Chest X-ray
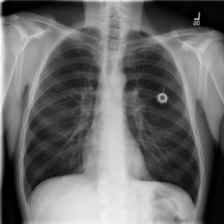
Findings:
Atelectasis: negative
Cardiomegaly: negative
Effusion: negative
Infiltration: negative
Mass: negative
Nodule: negative
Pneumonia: negative
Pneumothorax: negative
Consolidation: negative
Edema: negative
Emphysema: negative
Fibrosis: negative
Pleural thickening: negative
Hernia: negative